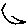
Label: moon